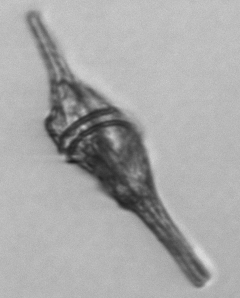
Label: Tripos